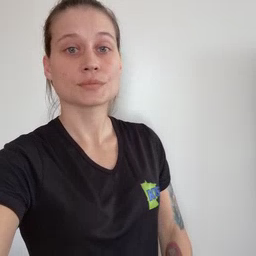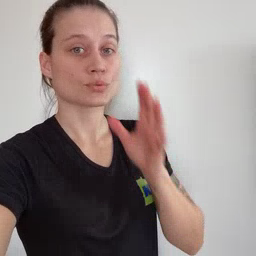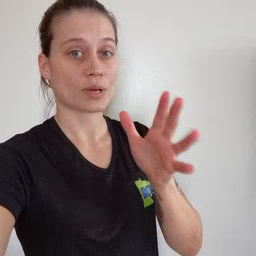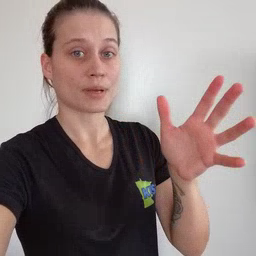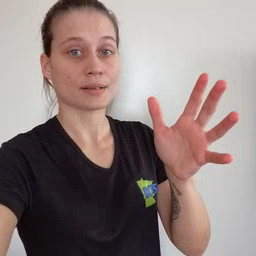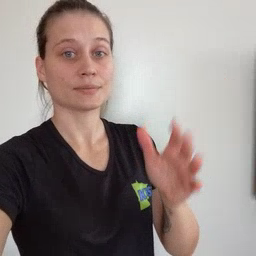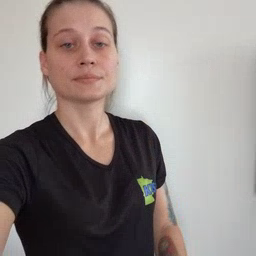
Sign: grandma